Question: I have an asp:Button which I want to open a menu, I would like to load a custom menu depending on the pageID in a box to the left of the menu button. I have been testing this using a jQuery dialog so far which works for now but doesnt have the required functionality.
I want to create the menu dynamically so what would be useful is an iframe which loads the menu page in a box, to the left of the button.
This is what it should look like:

This is the code that I use to open the menu at the moment in a dialog, if it can be changed somehow to just load an iframe next to that button that would be great:
'''
var $dial2 = ""
function openmenu(title, width, height, menuID) {
$dial2 = $('<div></div>')
.html('<iframe id="dial1" style="border: 0px; " src=/CustomControls/PageSubMenu.aspx?&menuID="' + menuID + '" width="100%" height="100%"></iframe>')
.dialog({
autoOpen: false,
modal: true,
height: height,
width: width,
title: title
});
$dial2.dialog('open');
}
'''
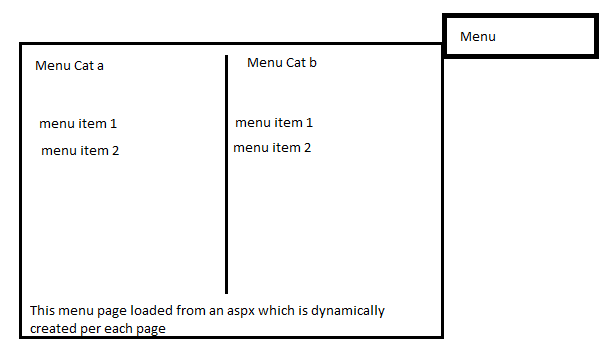
Answer: In the end I achieved this using the dialog shown above, but used the position property to join it to the edge of my button. I added a button inside the dialog to close it and also added a close event to any button that is shown within the menu.
'''
function openmenu(width, height, menuID) {
if ($dial2 == "") {
$dial2 = $('<div></div>')
.html('<iframe id="dial2" style="border: 0px; " src=/CustomControls/PageSubMenu.aspx?&menuID="' + menuID + '" width="100%" height="100%"></iframe>')
.dialog({
autoOpen: false,
modal: false,
height: height,
width: width,
title: 'Menu',
draggable: false,
resizable: false,
position: {
my: 'top',
at: 'left-207',
of: $('#btnMenu')
},
dialogClass: "testdia"
});
$dial2.dialog('open');
}
else {
closemenu();
}
}
'''